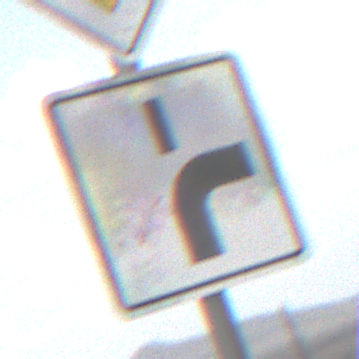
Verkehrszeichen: VerlaufVorfahrtsstrasse8
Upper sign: Vorfahrtsstrasse
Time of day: Midday
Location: Outdoor (Nature)
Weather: PartlyCloudy
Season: NotSpecified
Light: Natural